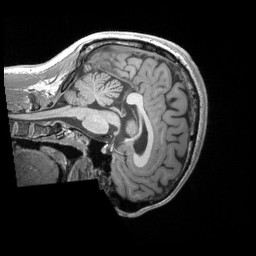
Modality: T1w
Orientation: sagittal
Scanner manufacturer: siemens
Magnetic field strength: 3 T
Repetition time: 2.25 s
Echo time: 0.00306 s